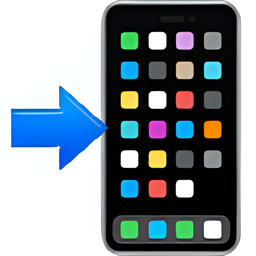
Name: mobile phone with rightwards arrow at left
Emoji: 📲
Group: Objects
Sub-group: phone